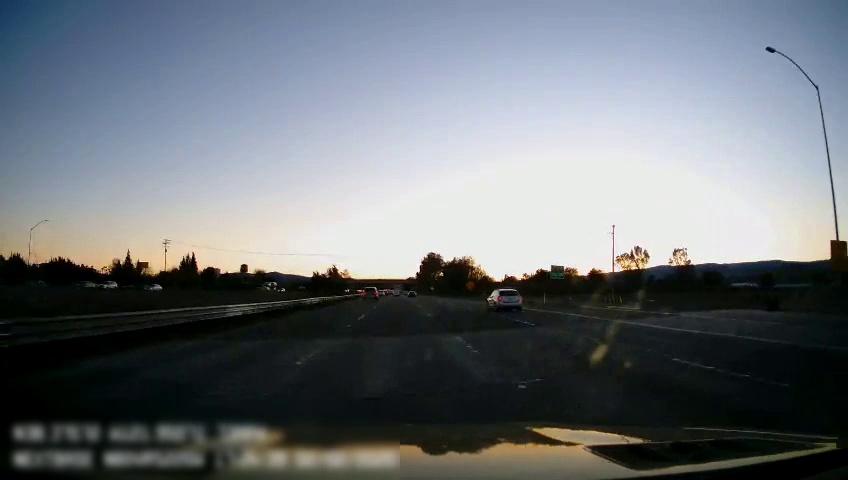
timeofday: Dusk/Dawn/Twilight
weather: Cloudy
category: Drivable Space
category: Vehicles | Car
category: Vehicles | Car
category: Vehicles | SUV
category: Vehicles | Car
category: Vehicles | SUV
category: Lanes | Alternate Lane
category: Lanes | Current Lane
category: Lanes | Current Lane
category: Lanes | Alternate Lane
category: Lanes | Alternate Lane
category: Lanes | Alternate Lane
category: Traffic | Signs
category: Traffic | Signs